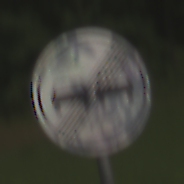
Verkehrszeichen: EndeUeberholverbot
Umgebung: Outdoor, Nature
Tageszeit: SunriseSunset
Wetter: PartlyCloudy
Licht: Natural
Jahreszeit: NotSpecified
Kontrast: MediumContrast